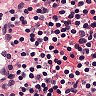
Metastatic tissue present: no